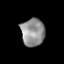
Tissue: prostate
Cell type: T cells
Senescence score: 0.3229
Nuclear area (px): 637
Mean DAPI intensity: 145.772